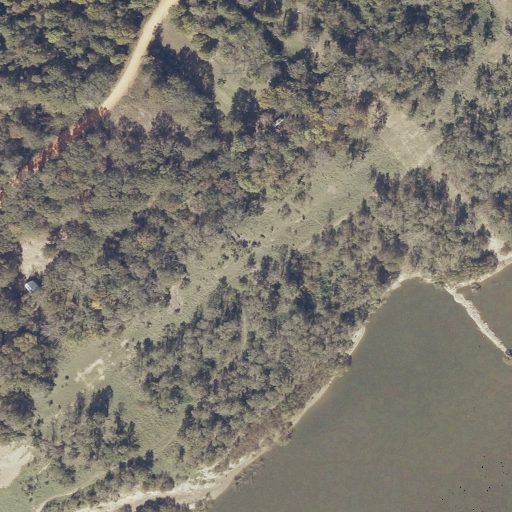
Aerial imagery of bar in Alabama named California Bar containing woody wetlands, open water, grassland, barren land, herbaceous wetlands, and evergreen forest